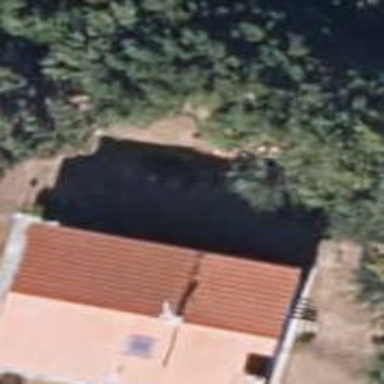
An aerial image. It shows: Simple and straightforward house.